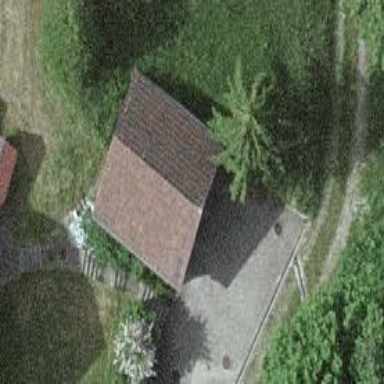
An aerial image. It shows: Garage building.